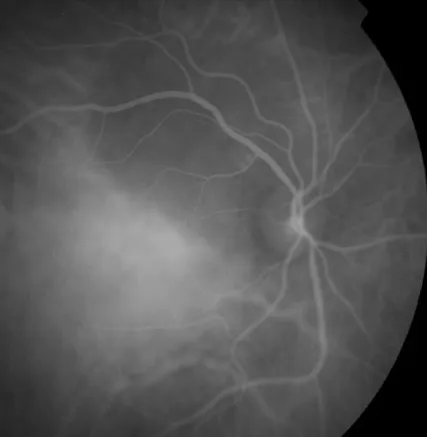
Indocyanine Green Angiography (ICG) of the RE, late frames. The lesion is hypofluorescent throughout the study.
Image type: ophthalmic_imaging (ophthalmic_angiography)